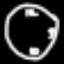
Label: clock